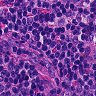
Metastatic tissue present: no